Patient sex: M
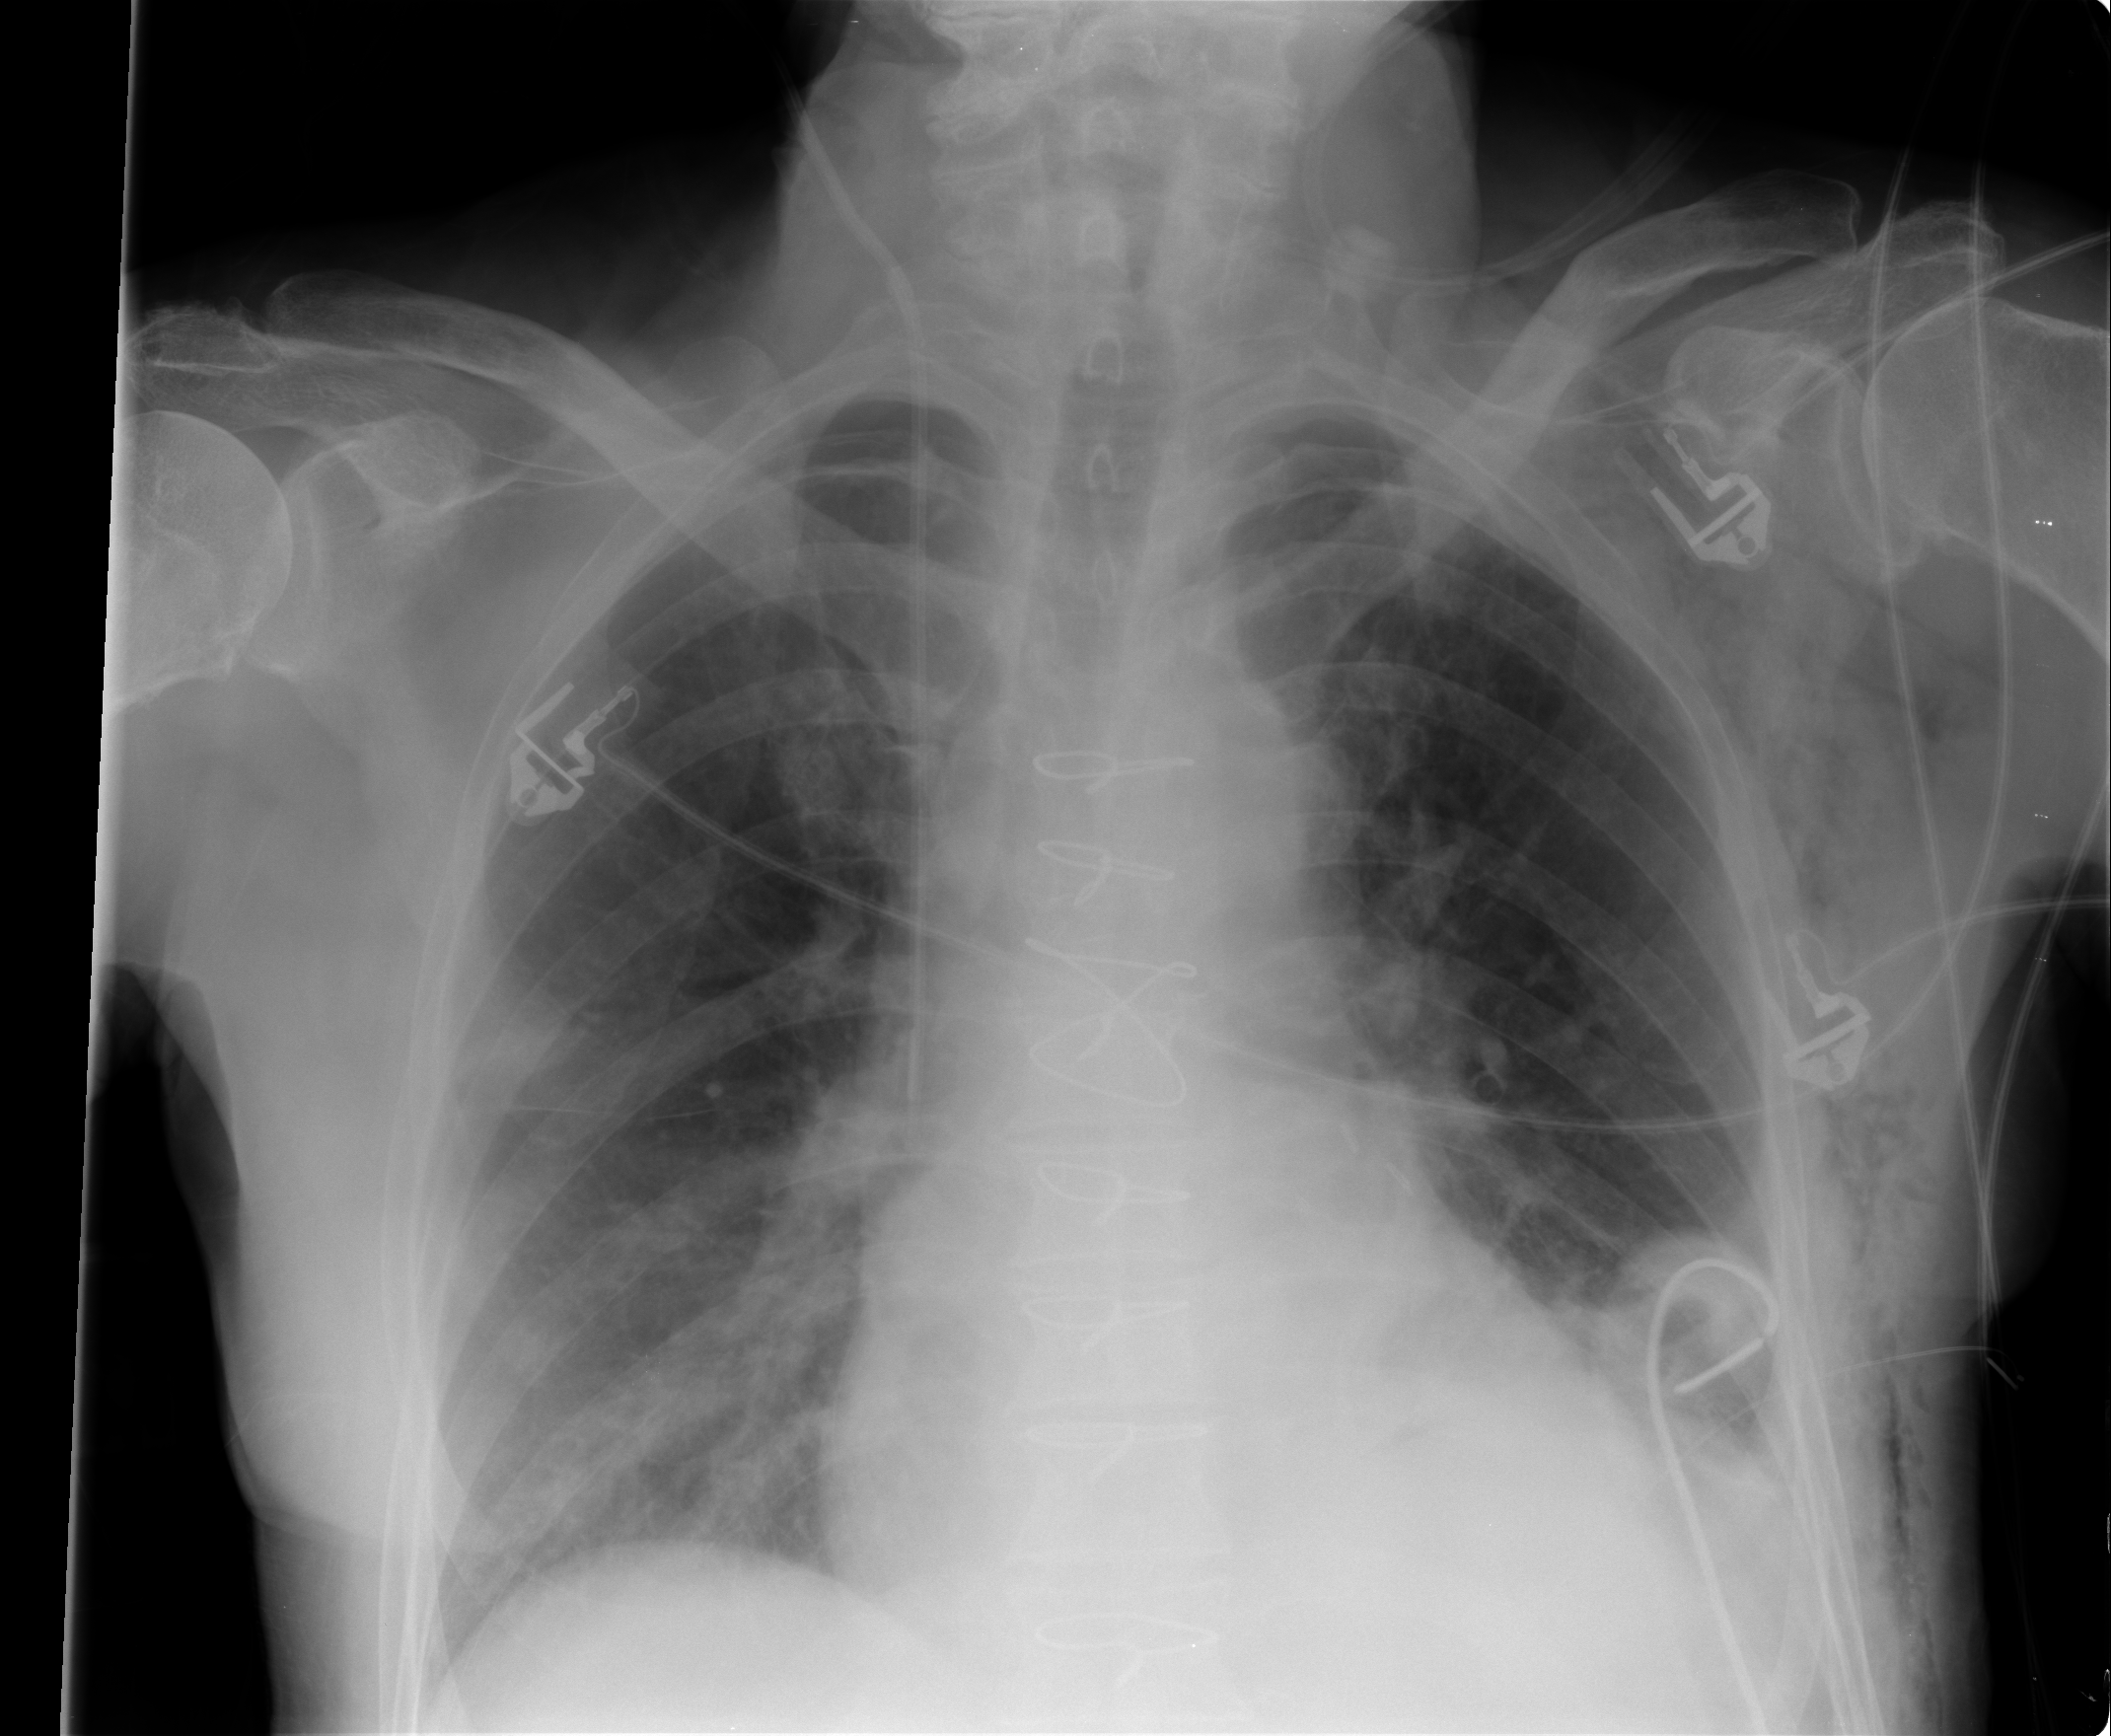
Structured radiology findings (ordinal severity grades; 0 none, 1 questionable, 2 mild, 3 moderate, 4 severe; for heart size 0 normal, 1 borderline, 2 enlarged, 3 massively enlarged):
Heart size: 2
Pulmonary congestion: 2
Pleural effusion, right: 0
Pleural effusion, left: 0
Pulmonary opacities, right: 0
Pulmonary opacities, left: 0
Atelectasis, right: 2
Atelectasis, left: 2